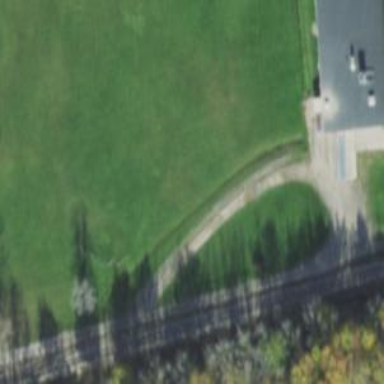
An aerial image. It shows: Rail spur service.